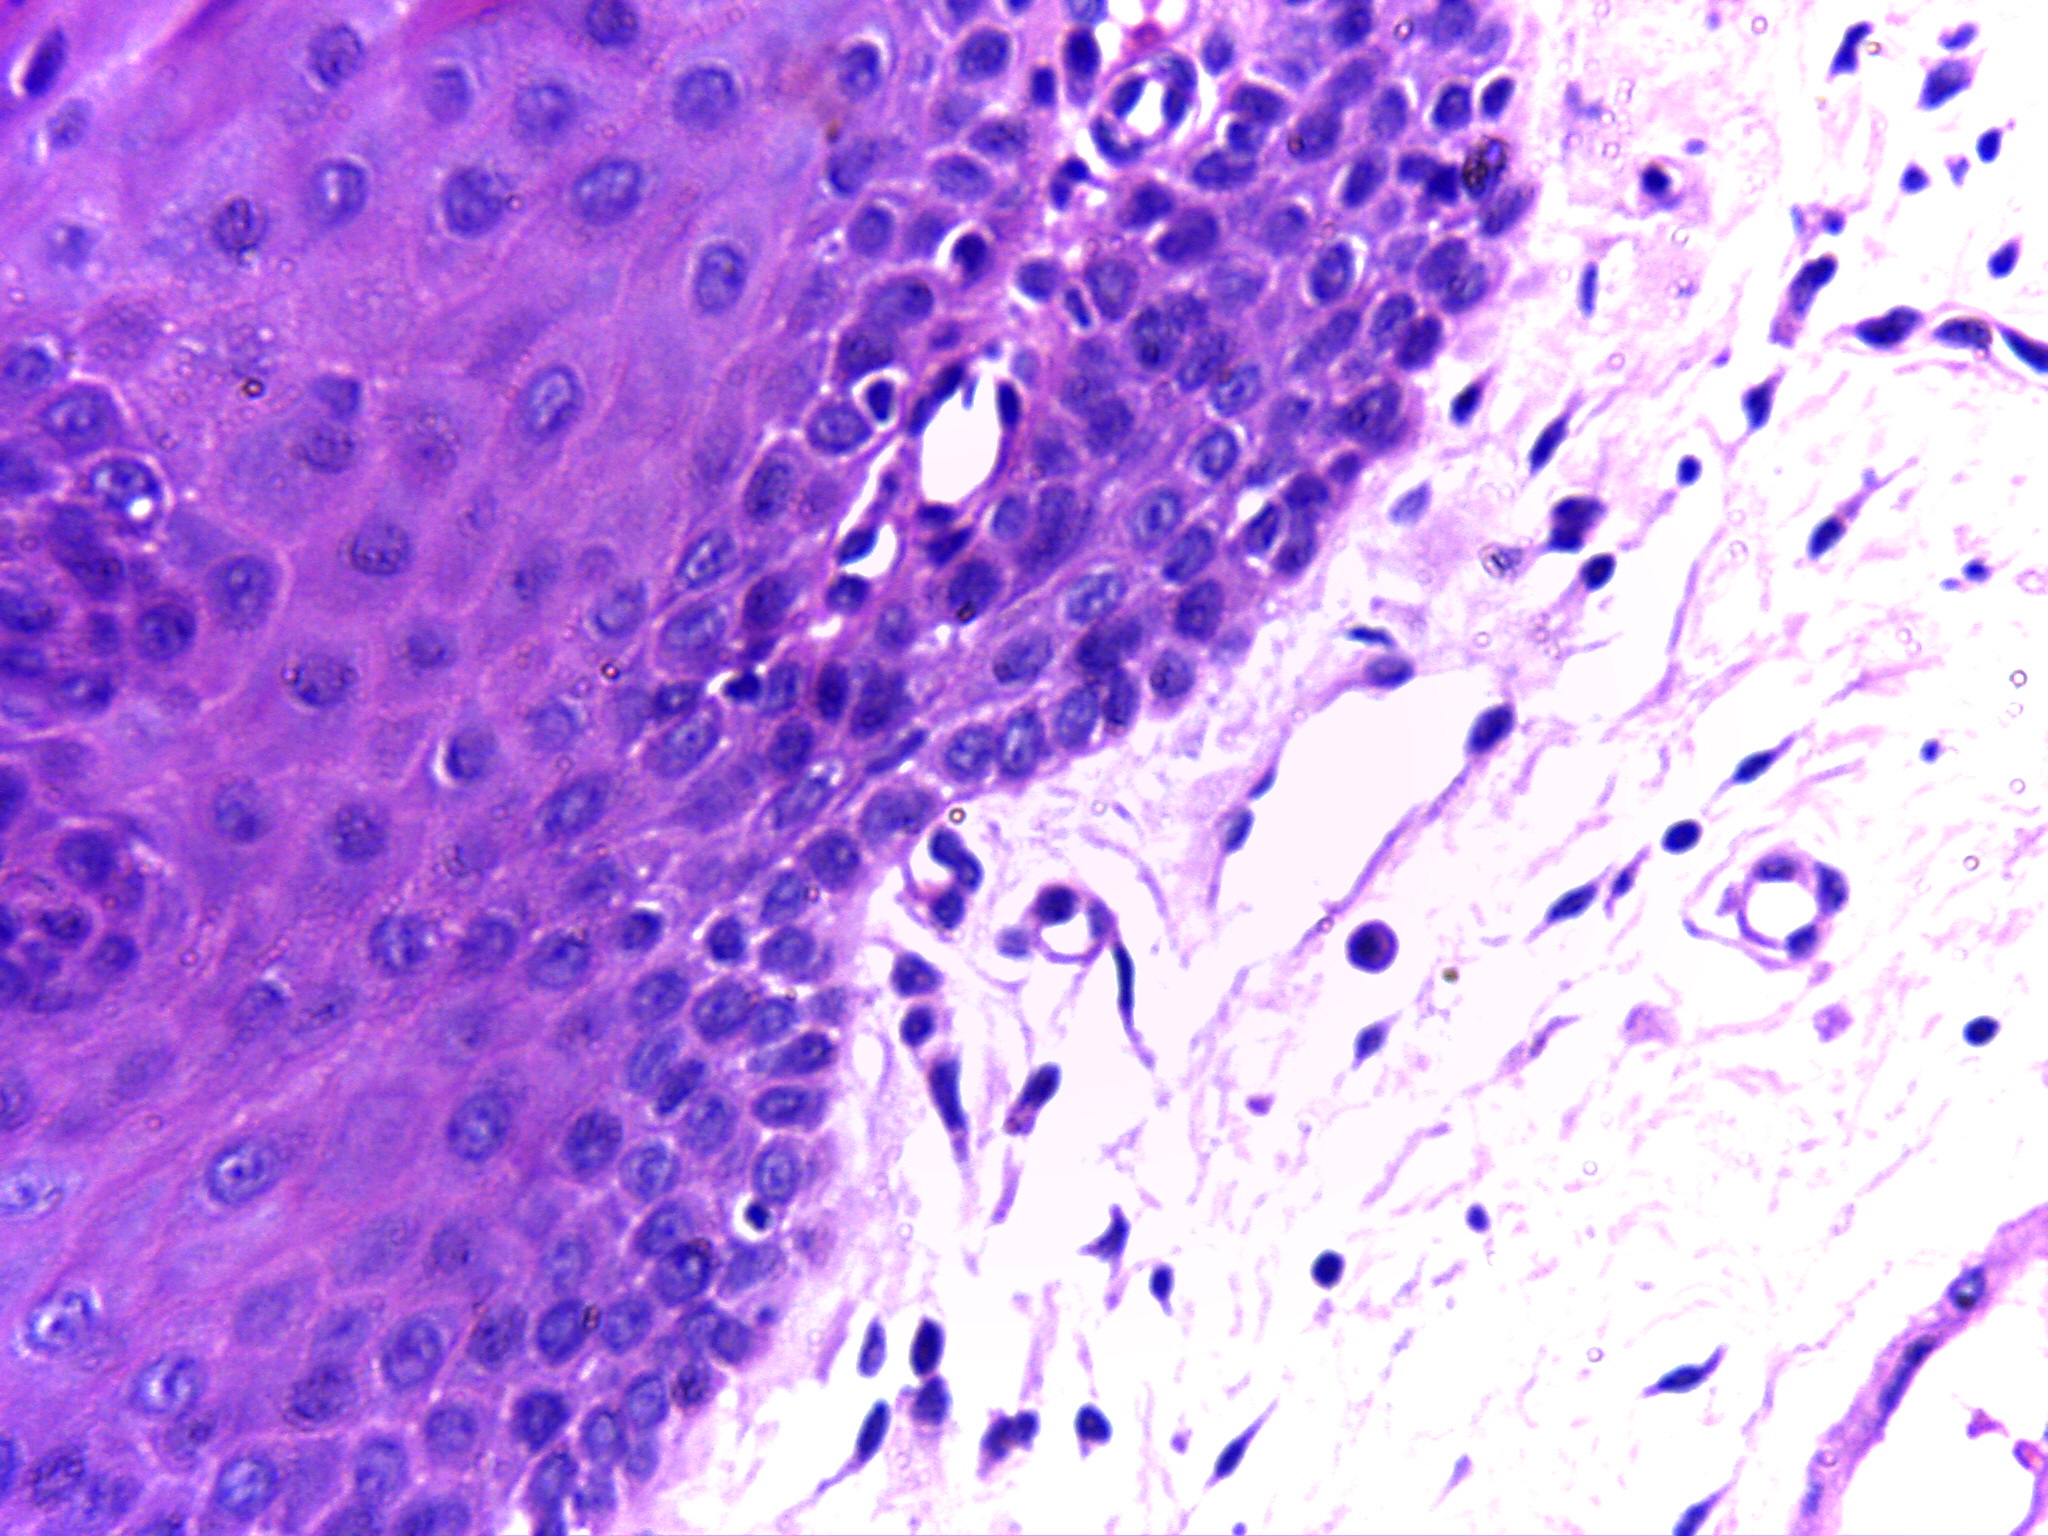
Diagnosis: Normal